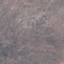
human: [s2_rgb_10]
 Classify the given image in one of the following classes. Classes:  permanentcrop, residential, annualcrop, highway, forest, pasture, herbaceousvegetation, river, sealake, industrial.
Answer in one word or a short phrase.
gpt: HerbaceousVegetation